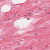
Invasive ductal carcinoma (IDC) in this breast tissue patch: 0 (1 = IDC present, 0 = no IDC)